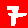
Digit: 7